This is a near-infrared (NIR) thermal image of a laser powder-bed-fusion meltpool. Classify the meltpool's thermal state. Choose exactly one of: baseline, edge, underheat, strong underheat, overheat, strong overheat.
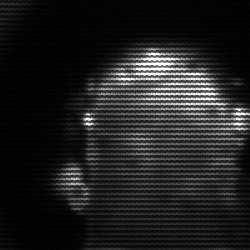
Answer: baseline